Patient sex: M
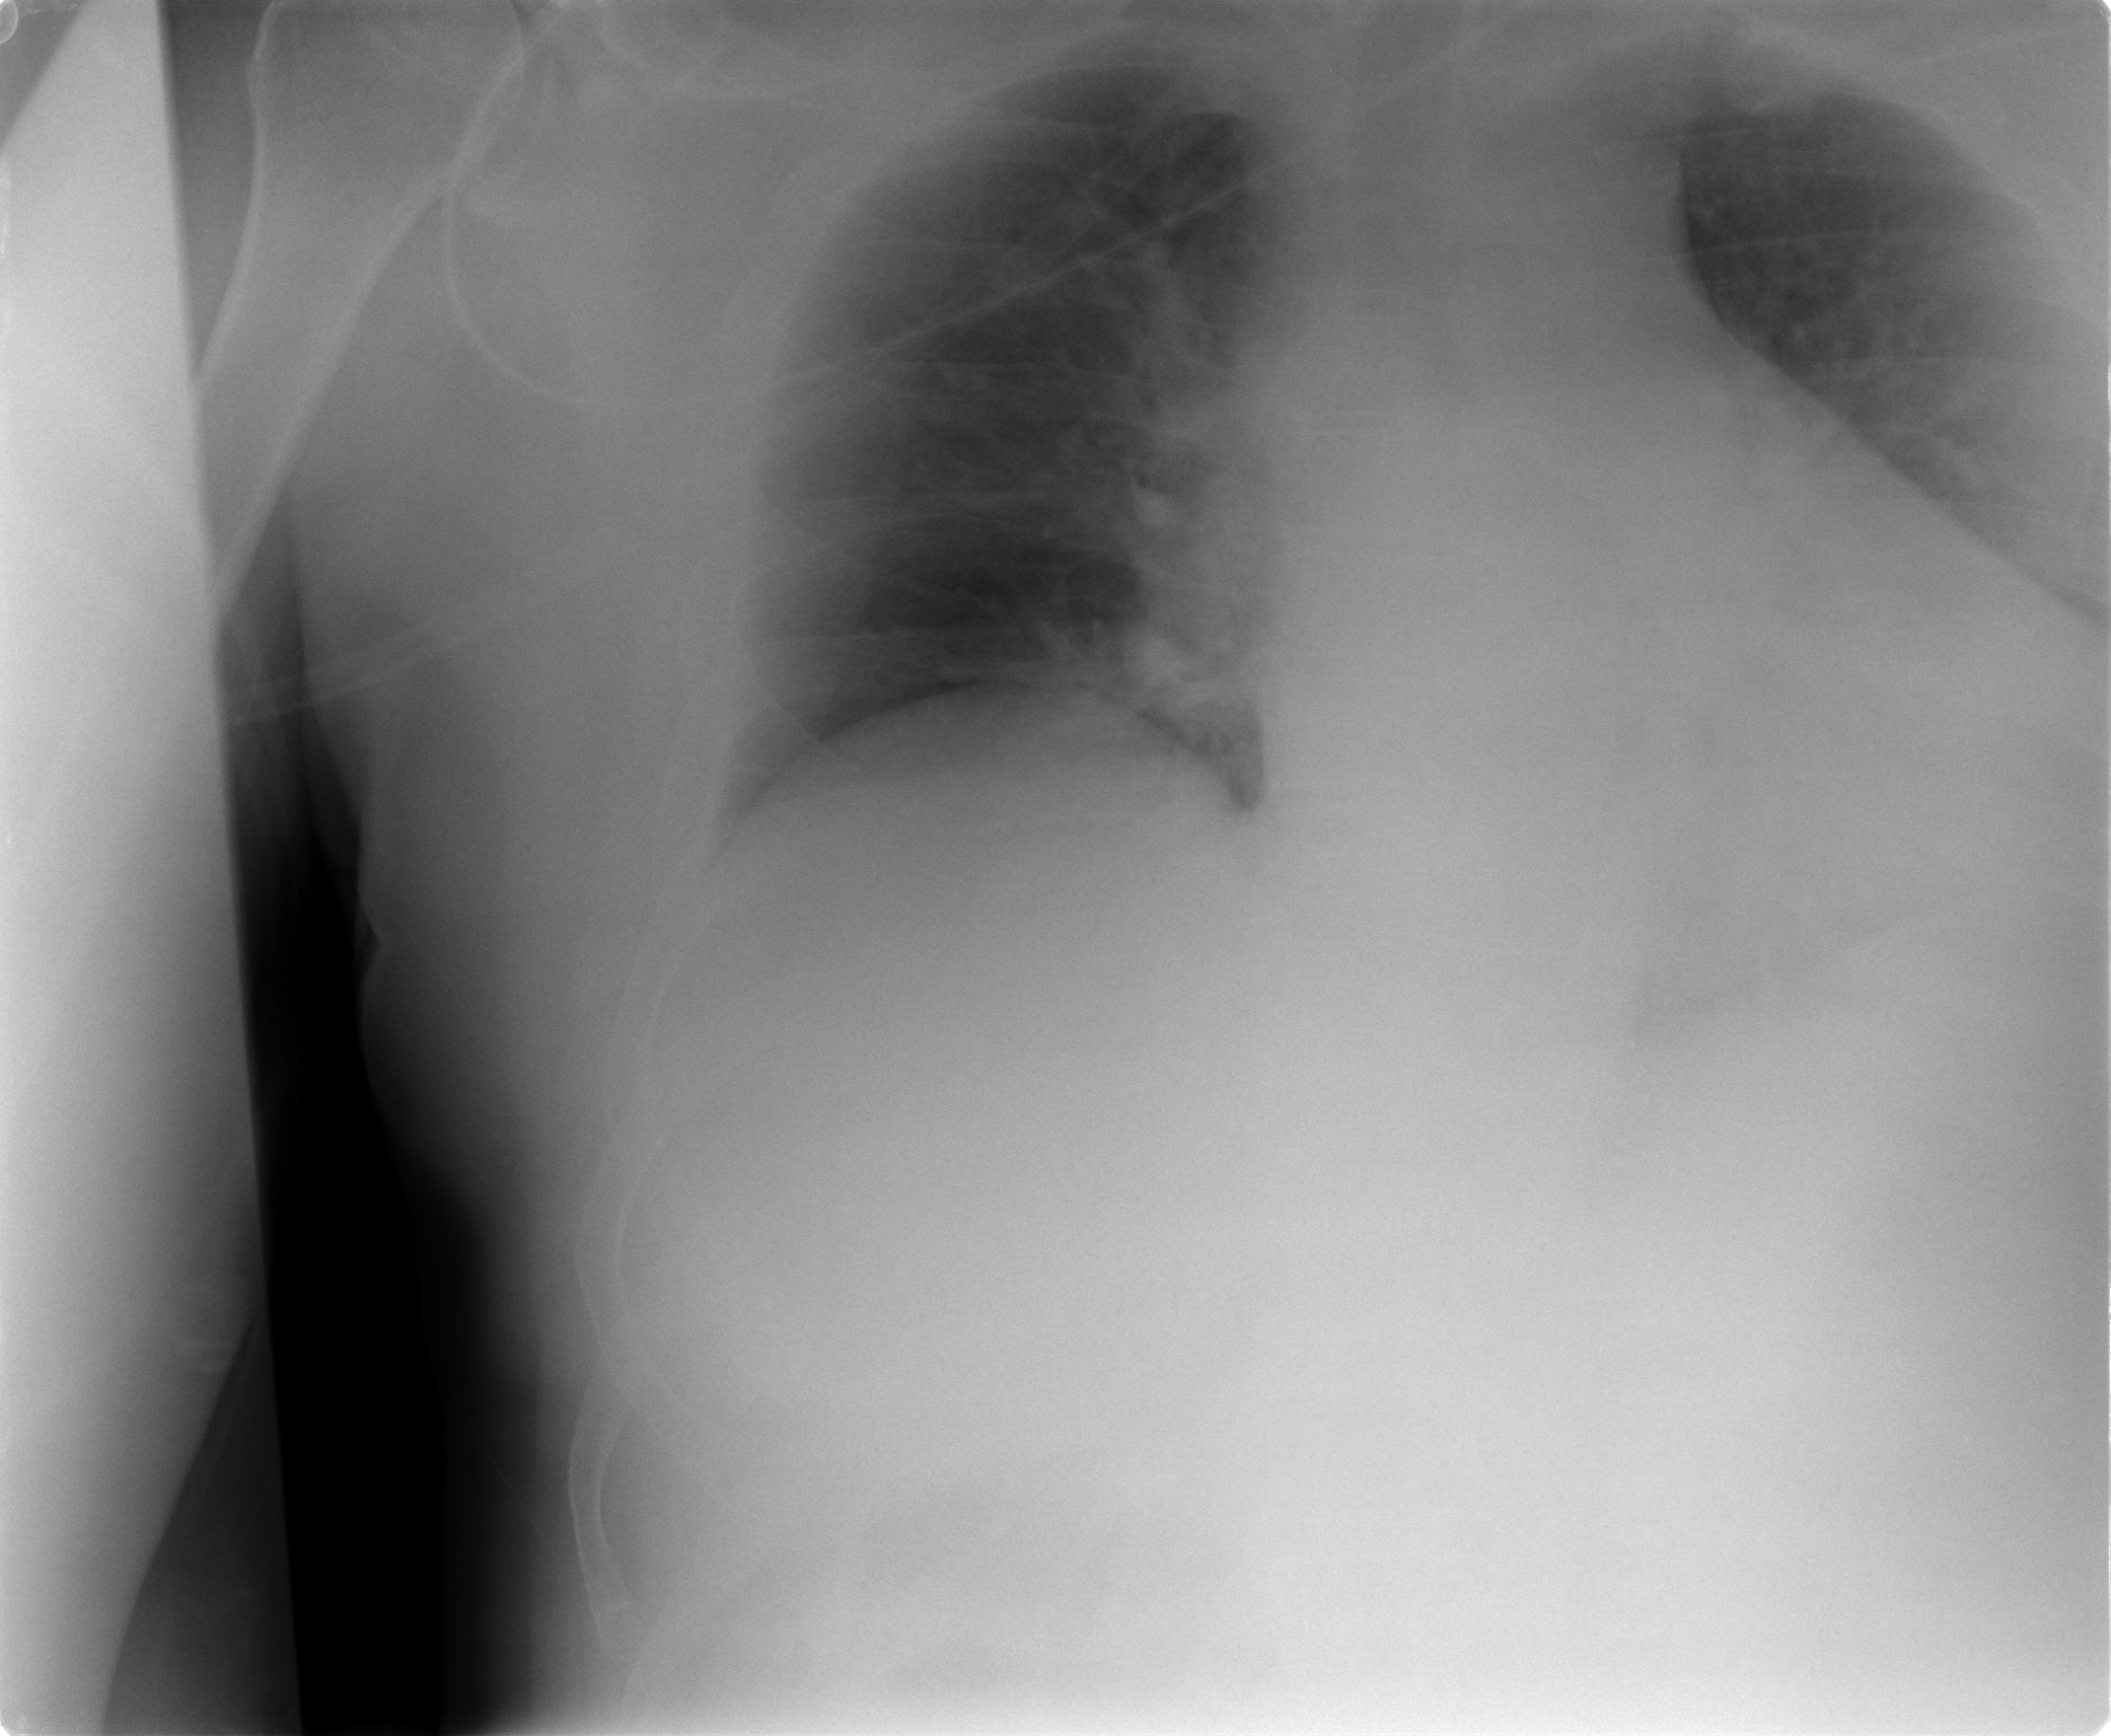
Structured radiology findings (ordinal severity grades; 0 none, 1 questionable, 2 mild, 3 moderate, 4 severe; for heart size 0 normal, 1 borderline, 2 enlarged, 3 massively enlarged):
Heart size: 2
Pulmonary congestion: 2
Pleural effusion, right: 0
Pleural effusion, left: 0
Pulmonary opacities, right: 2
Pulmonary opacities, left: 0
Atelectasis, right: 2
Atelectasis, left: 2